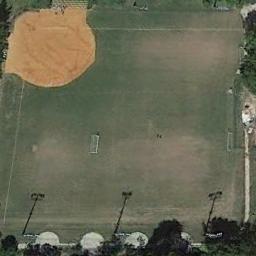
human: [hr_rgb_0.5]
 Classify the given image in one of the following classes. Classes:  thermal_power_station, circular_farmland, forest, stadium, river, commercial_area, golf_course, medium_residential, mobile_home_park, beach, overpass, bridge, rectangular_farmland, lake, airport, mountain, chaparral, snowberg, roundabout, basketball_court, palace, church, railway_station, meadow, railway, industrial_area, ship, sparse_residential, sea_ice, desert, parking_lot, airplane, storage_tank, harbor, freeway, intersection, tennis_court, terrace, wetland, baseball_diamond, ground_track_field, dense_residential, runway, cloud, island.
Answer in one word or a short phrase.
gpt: baseball_diamond